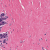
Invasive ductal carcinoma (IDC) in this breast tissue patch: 0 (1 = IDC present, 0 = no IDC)